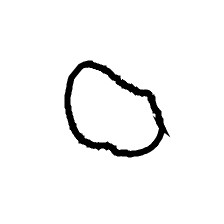
Shape: circle